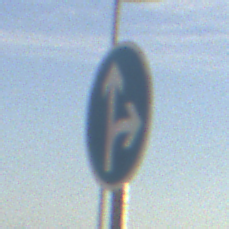
Verkehrszeichen: VorgeschriebeneFahrtrichtungGeradeausOderRechts
Umgebung: Outdoor, Suburban
Tageszeit: MorningAfternoon
Wetter: PartlyCloudy
Licht: Natural
Jahreszeit: NotSpecified
Kontrast: HighContrast